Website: lowes
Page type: order-tracking
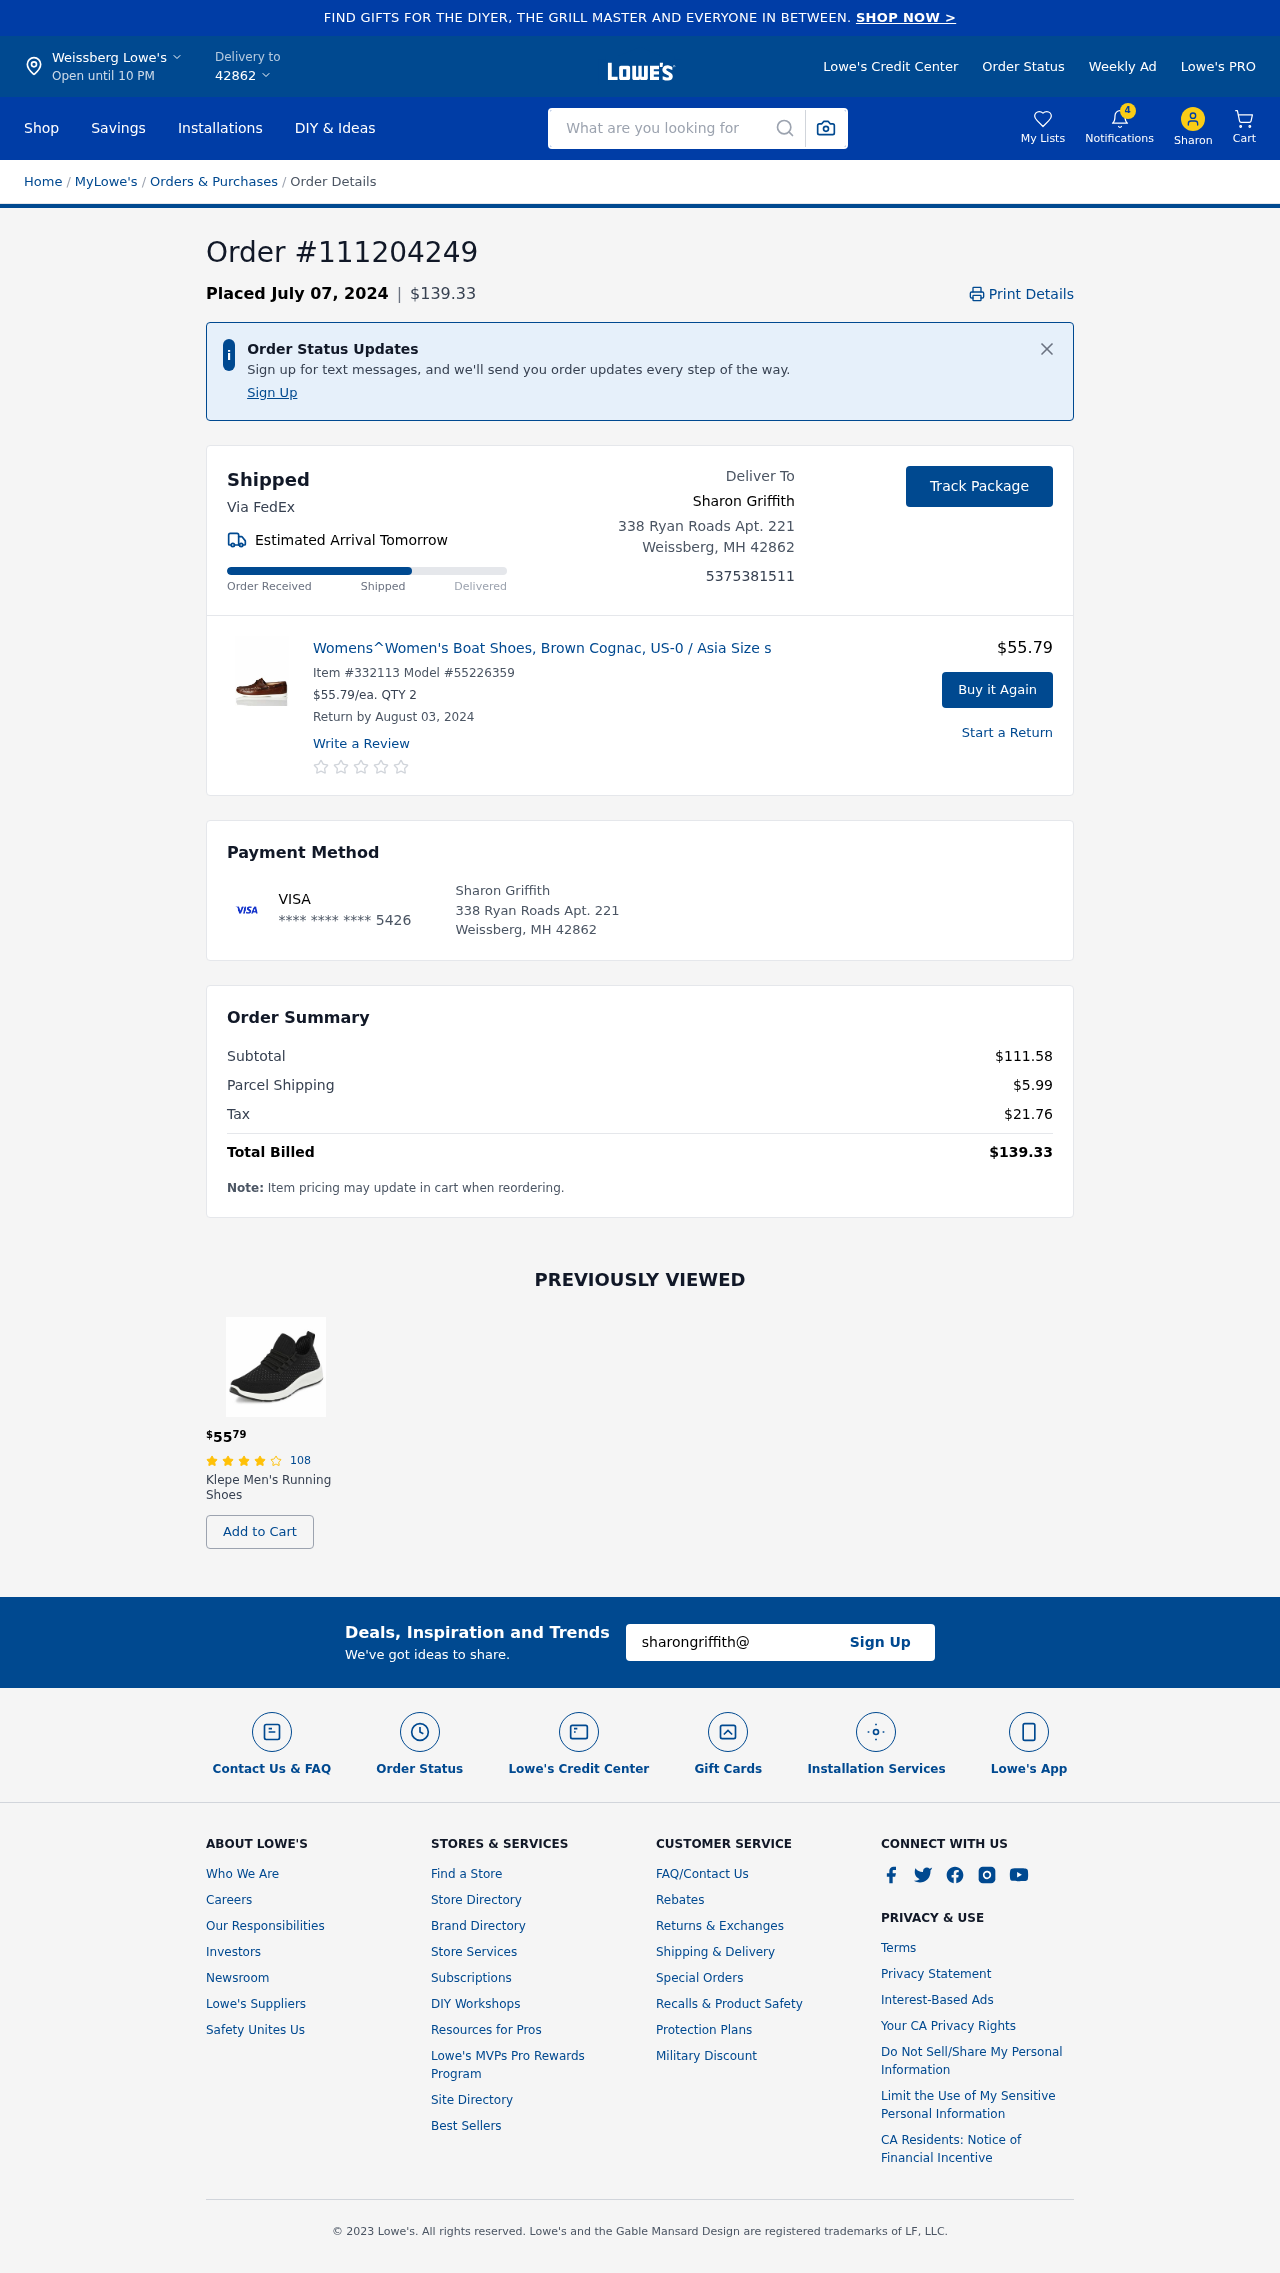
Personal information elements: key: PII_CARD_LAST4
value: **** **** **** 5426
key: PII_CARD_TYPE
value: VISA
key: PII_CITY
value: Weissberg Lowe's
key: PII_CITY_STATE_ZIP
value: Weissberg, MH 42862
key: PII_EMAIL
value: sharongriffith@gmail.com
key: PII_FIRSTNAME
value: Sharon
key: PII_FULLNAME
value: Sharon Griffith
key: PII_PHONE
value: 5375381511
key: PII_POSTCODE
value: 42862
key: PII_STREET
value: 338 Ryan Roads Apt. 221
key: PII_FULLNAME2
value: Sharon Griffith
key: PII_STREET2
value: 338 Ryan Roads Apt. 221
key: PII_CITY_STATE_ZIP2
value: Weissberg, MH 42862
Product elements: key: PRODUCT1_NAME
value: Womens^Women's Boat Shoes, Brown Cognac, US-0 / Asia Size s
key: PRODUCT1_PRICE
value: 55.79
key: PRODUCT1_QUANTITY
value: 2
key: PRODUCT2_NAME
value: Klepe Men's Running Shoes
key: PRODUCT2_NUM_RATINGS
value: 108
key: PRODUCT2_PRICE
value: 55.79
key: PRODUCT2_RATING
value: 4.4
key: PRODUCT1_ITEM
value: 332113
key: PRODUCT1_MODEL
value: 55226359
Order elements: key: ORDER_ID
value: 111204249
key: ORDER_DATE
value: Placed July 07, 2024
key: ORDER_TOTAL
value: $139.33
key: ORDER_DELIVERY_DATE
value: Estimated Arrival Tomorrow
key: ORDER_RETURN_BY_DATE
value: Return by August 03, 2024
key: ORDER_SUBTOTAL
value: $111.58
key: ORDER_SHIPPING_COST
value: $5.99
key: ORDER_TAX
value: $21.76
Search elements: key: HEADER_SEARCH
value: What are you looking for
Other elements: key: NOTIFICATION_COUNT
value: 4